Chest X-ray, PA view. Patient: 35 years old, sex F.
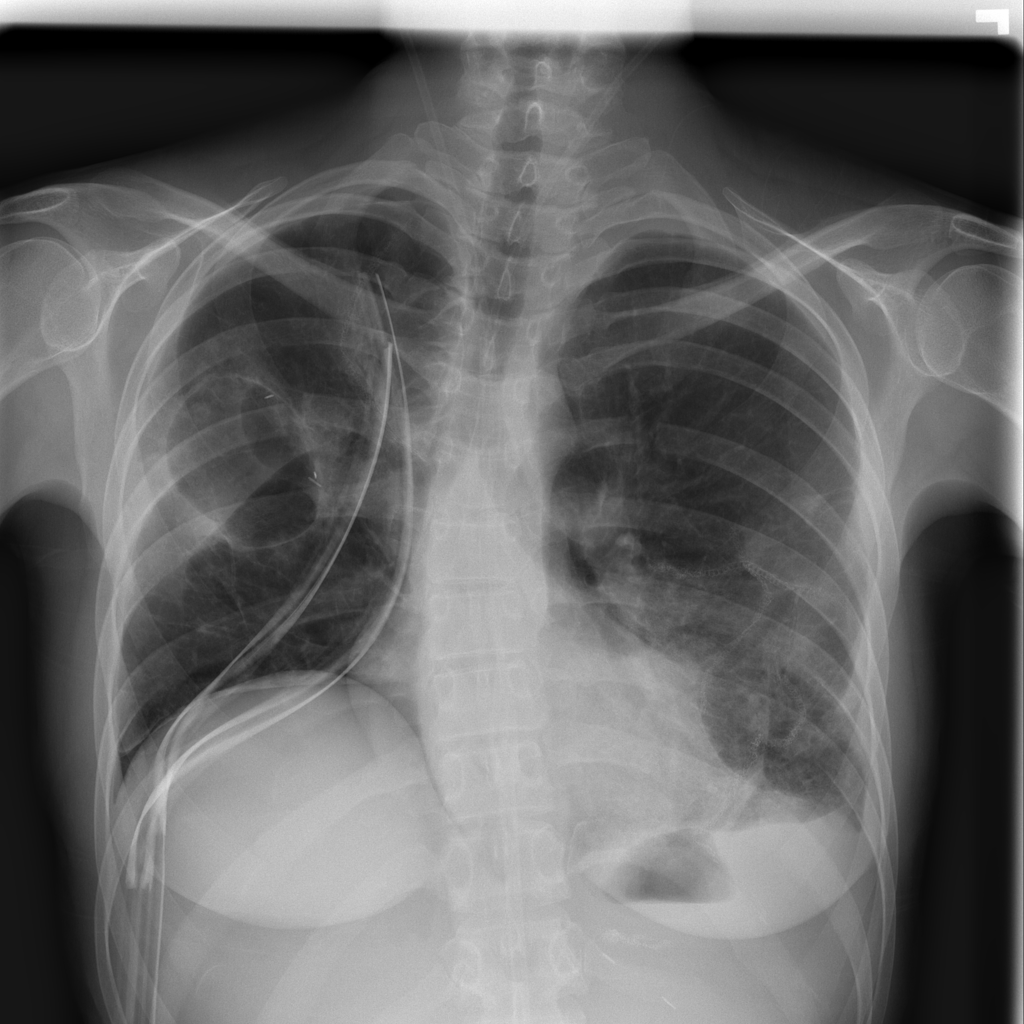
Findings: Infiltration